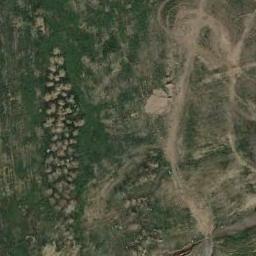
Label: meadow